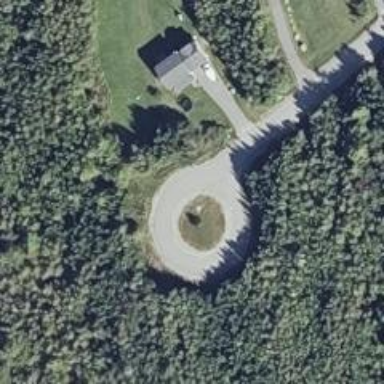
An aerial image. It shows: Turning loop on the road.